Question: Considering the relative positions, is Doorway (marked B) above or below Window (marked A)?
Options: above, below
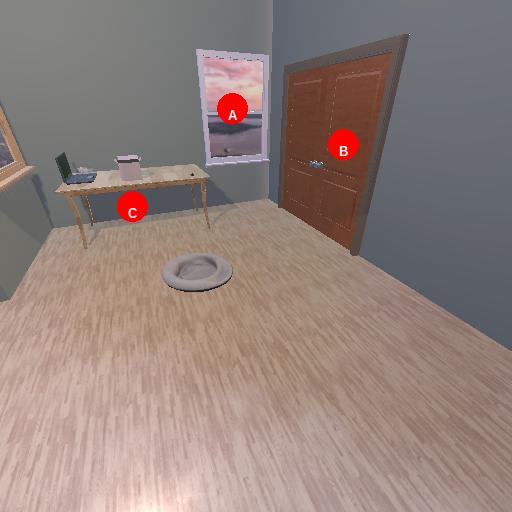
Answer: above